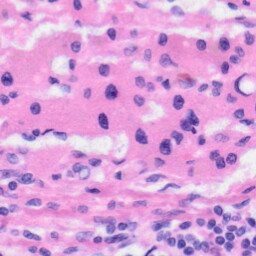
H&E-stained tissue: Liver